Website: walmart
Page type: billing-address
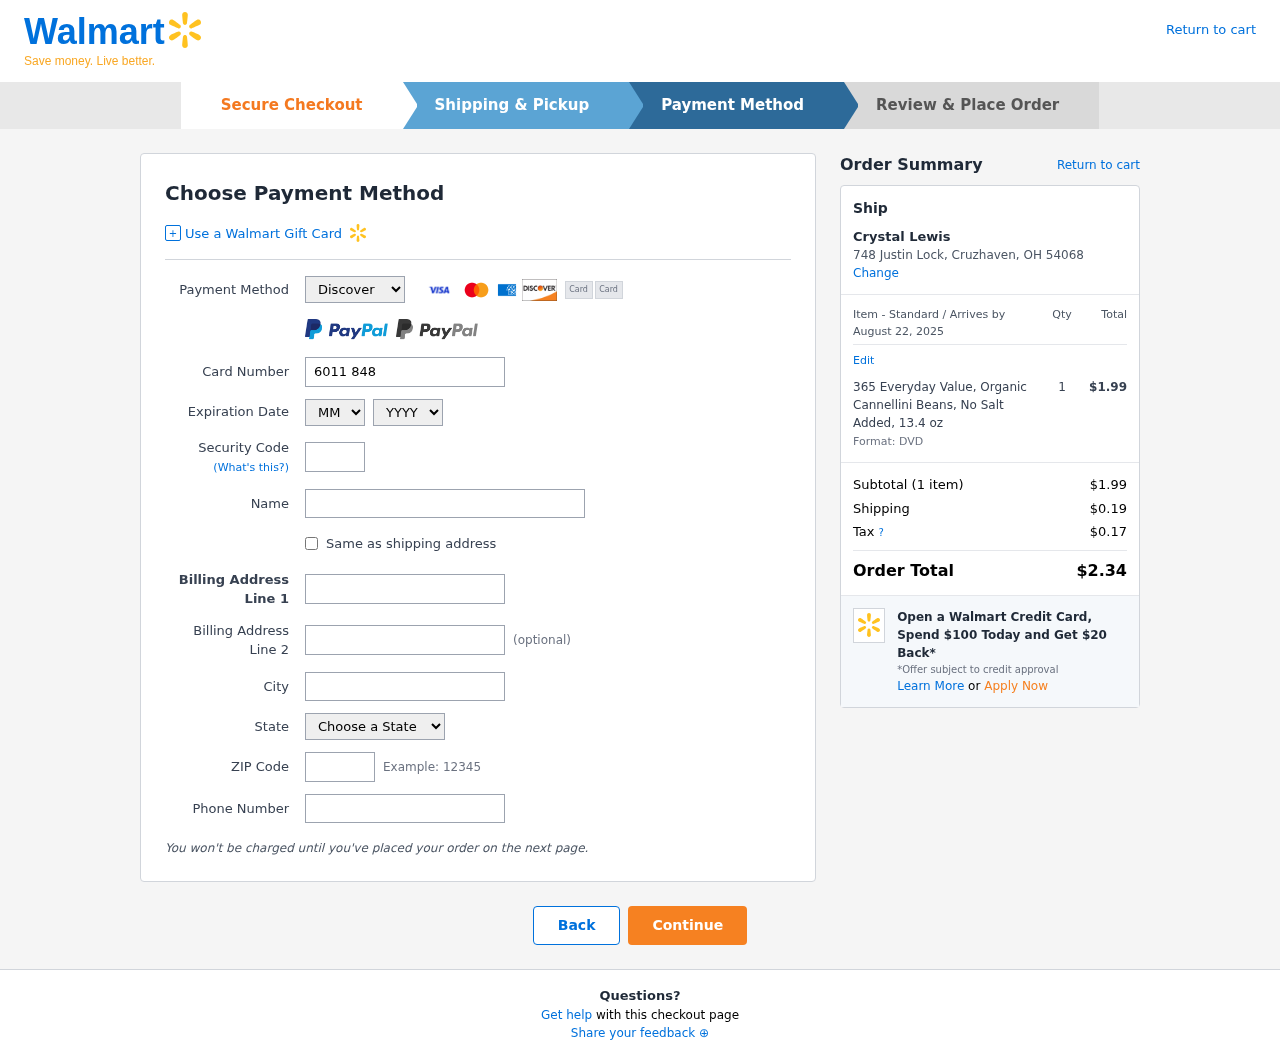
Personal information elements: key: PII_CARD_CVV
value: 548
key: PII_CARD_EXPIRY_MONTH
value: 08
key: PII_CARD_EXPIRY_YEAR
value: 28
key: PII_CARD_NUMBER
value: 6011 8489 1439 3596
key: PII_CARD_TYPE
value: Discover
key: PII_CITY
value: Cruzhaven
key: PII_CITY_STATE_ZIP
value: Cruzhaven, OH 54068
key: PII_FULLNAME
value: Crystal Lewis
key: PII_PHONE
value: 7334713135
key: PII_POSTCODE
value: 54068
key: PII_STATE
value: Ohio
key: PII_STREET
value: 748 Justin Lock
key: PII_STREET2
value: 999 Cindy Dam Suite 727
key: PII_FULLNAME2
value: Crystal Lewis
Product elements: key: PRODUCT1_NAME
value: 365 Everyday Value, Organic Cannellini Beans, No Salt Added, 13.4 oz
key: PRODUCT1_PRICE
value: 1.99
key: PRODUCT1_QUANTITY
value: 1
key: PRODUCT1_DESC
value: Format: DVD
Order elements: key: ORDER_DELIVERY_DATE
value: August 22, 2025
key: ORDER_NUM_ITEMS
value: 1
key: ORDER_SUBTOTAL
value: $1.99
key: ORDER_SHIPPING_COST
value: $0.19
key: ORDER_TAX
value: $0.17
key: ORDER_TOTAL
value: $2.34